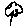
Label: flower